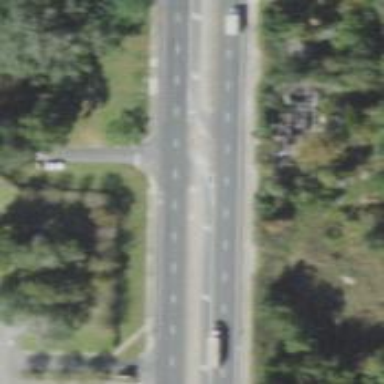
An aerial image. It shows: Asphalt road with primary link designation.